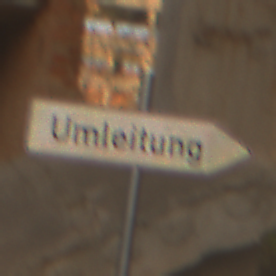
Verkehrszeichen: UmleitungswegweiserRechtsweisend
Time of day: SunriseSunset
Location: Roofed (Suburban)
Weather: Clear
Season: NotSpecified
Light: Natural